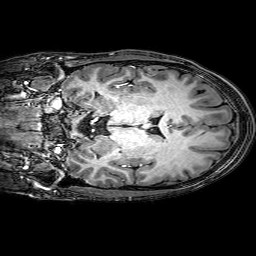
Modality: T1w
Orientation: coronal
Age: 21
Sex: male
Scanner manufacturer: philips
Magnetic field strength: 3 T
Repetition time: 0.009 s
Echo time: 0.0035 s